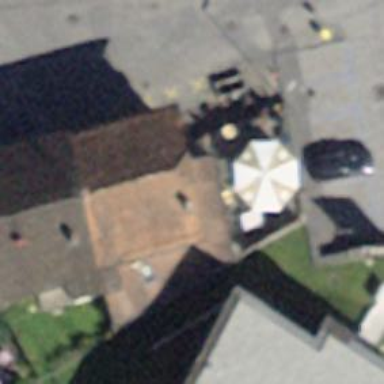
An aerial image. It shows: Bar.